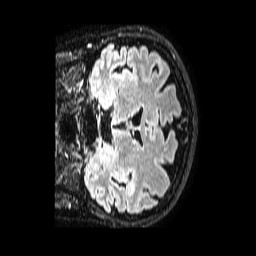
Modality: FLAIR
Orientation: coronal
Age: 43
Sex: female
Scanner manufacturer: philips
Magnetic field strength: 1.5 T
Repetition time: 4.8 s
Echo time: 0.3 s